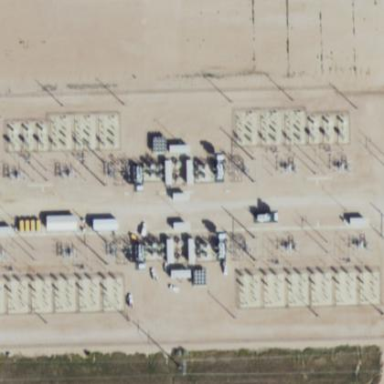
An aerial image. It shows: Substation with fence around it. This substation serves as converter.